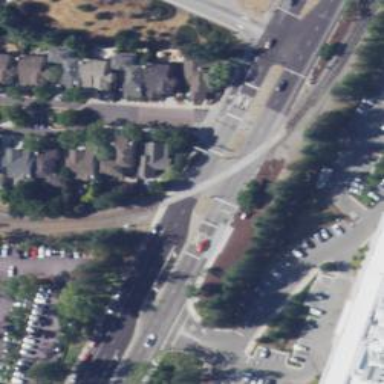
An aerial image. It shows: Solid stop line on the road marking.